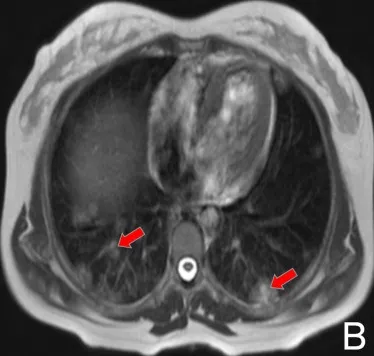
The metastasis lesion in the bilateral pulmonary tissue.
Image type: radiology (mri)